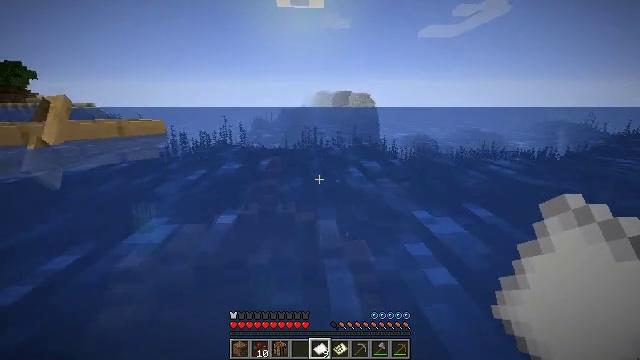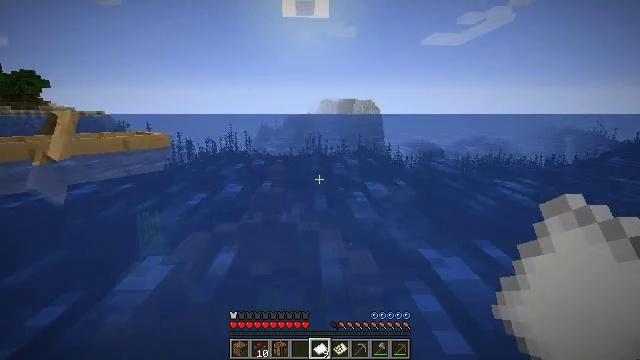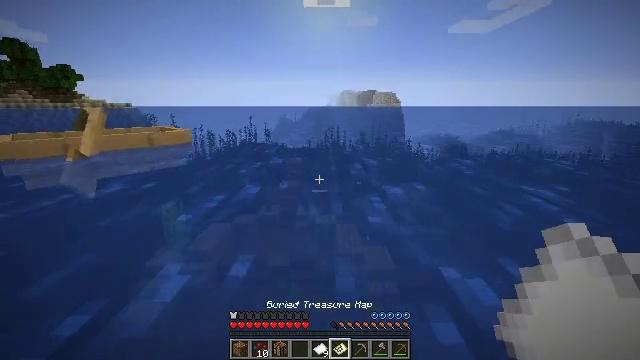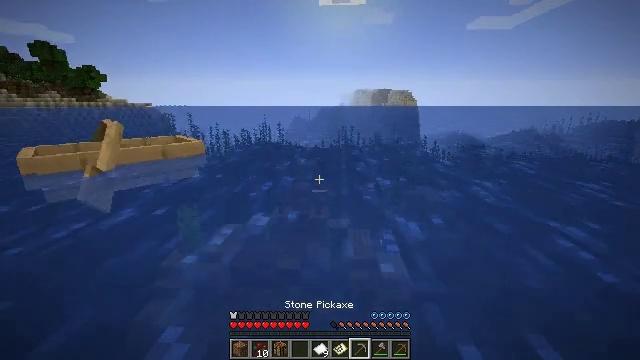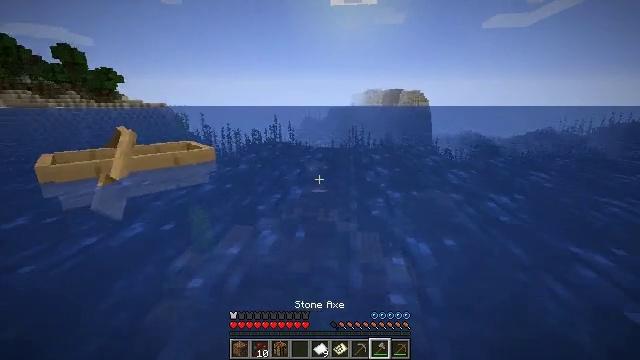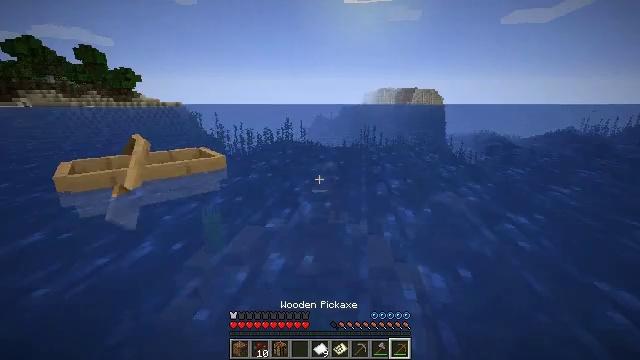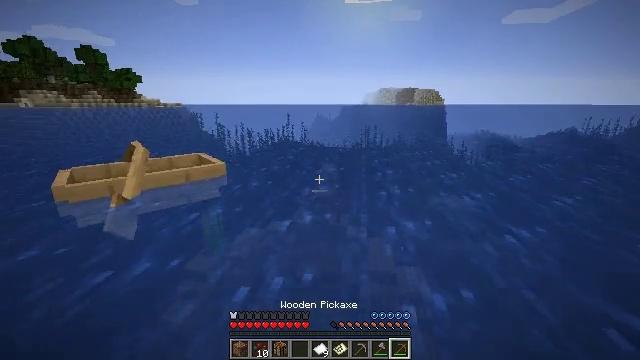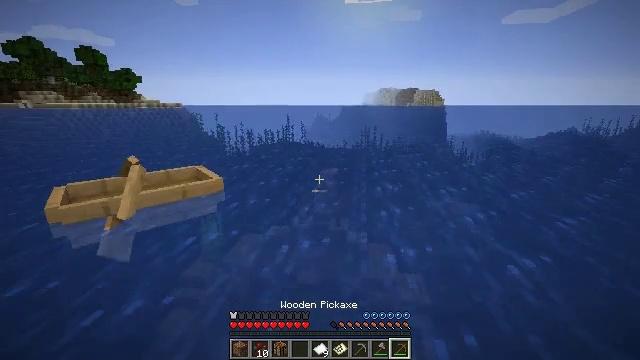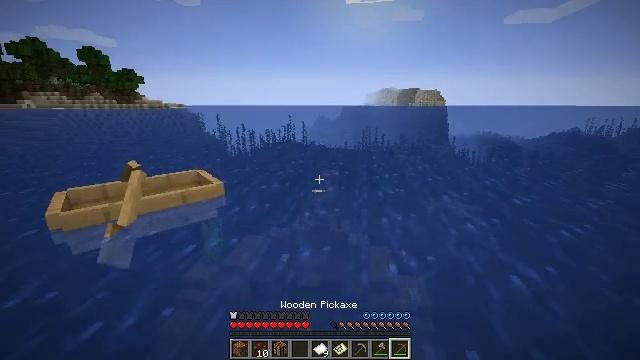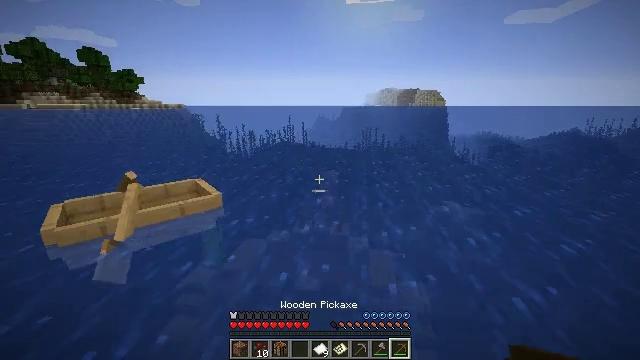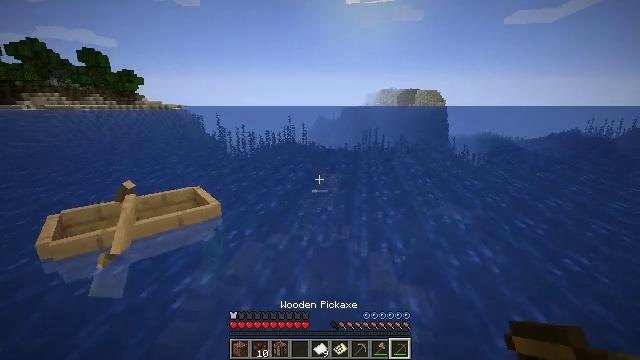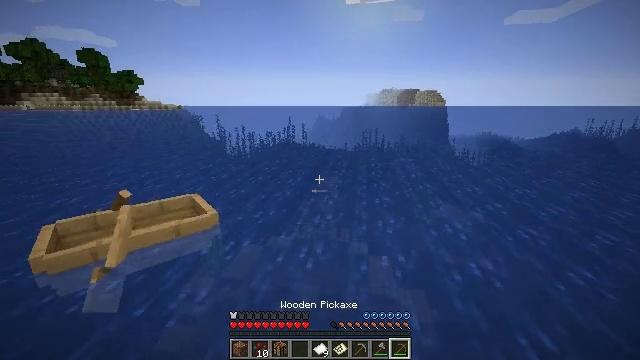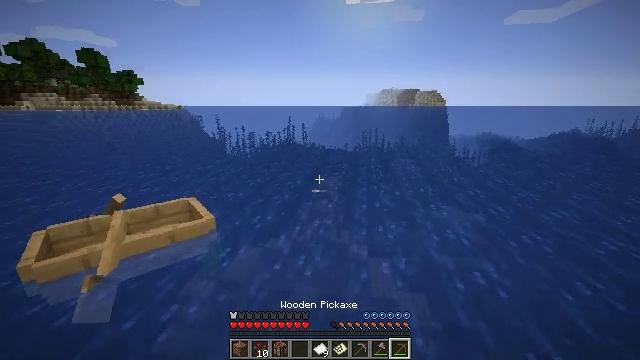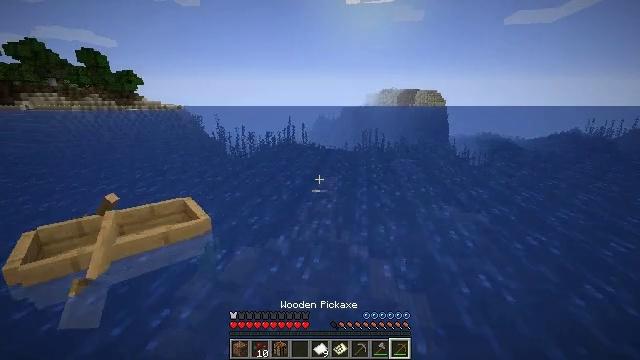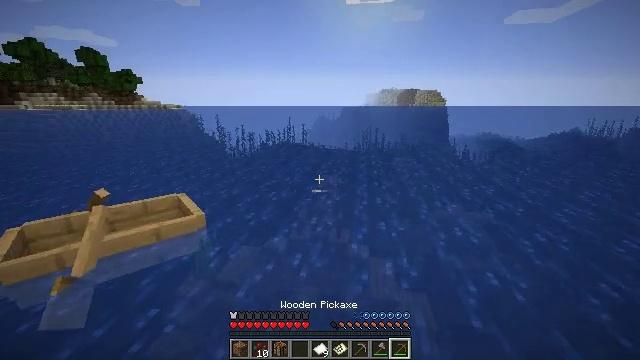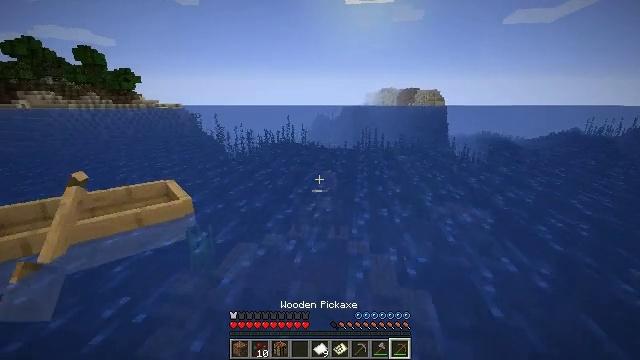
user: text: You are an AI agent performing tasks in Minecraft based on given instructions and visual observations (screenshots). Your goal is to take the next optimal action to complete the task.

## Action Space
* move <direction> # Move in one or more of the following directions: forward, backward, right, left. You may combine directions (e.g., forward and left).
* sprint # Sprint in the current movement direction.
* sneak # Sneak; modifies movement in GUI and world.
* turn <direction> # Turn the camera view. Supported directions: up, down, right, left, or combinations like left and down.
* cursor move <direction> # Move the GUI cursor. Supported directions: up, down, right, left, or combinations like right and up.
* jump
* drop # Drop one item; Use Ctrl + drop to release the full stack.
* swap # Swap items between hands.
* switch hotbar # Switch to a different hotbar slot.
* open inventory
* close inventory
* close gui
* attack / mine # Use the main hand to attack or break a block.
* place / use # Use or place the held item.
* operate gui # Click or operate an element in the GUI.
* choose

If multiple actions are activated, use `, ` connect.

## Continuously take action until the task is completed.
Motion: motion action
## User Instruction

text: Clear the seagrass to get an item.
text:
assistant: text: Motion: move forward, turn left and up, jump
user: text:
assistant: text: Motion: move forward, turn left and down, jump
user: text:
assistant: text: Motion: move forward, turn left, jump
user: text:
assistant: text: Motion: move forward, turn left, jump
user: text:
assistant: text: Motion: move forward, turn left, jump
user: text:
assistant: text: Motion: move forward, jump
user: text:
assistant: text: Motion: move forward, jump
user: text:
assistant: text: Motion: move forward, jump
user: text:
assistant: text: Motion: move forward, jump
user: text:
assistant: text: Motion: move forward, jump
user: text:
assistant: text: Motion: move forward, jump
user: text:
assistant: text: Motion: move forward, jump
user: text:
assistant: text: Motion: move forward, jump
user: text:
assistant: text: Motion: move forward, jump
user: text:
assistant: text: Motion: move forward, jump
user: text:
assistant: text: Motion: move forward, jump
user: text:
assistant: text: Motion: move forward, jump
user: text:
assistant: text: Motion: move forward, turn right, jump
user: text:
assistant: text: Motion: move forward, jump
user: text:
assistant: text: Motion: move forward, jump
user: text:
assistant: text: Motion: move forward, jump
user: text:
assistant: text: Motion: move forward, jump
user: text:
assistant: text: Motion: move forward, jump
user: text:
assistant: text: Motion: move forward, jump
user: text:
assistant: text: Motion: move forward, jump
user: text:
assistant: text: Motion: move forward, jump
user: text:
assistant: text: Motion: move forward, jump
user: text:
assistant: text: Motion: move forward, jump
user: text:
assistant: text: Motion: move forward, jump
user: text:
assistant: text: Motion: move forward, jump